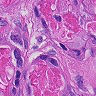
Metastatic tissue present: yes